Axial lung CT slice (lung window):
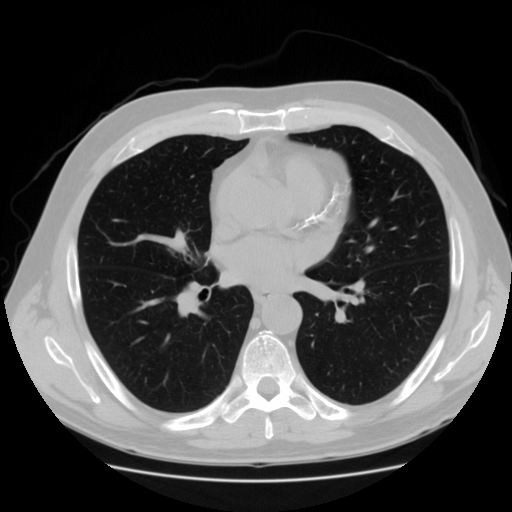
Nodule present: no